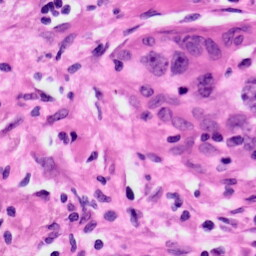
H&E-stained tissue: Lung